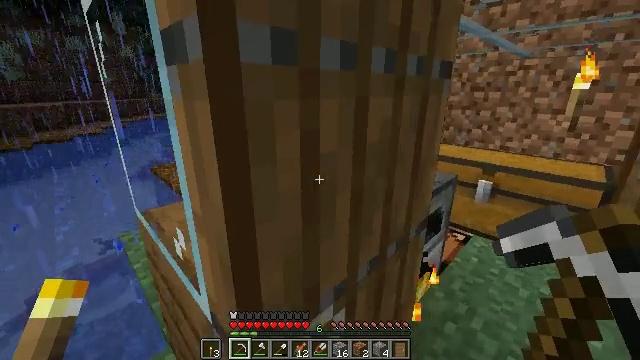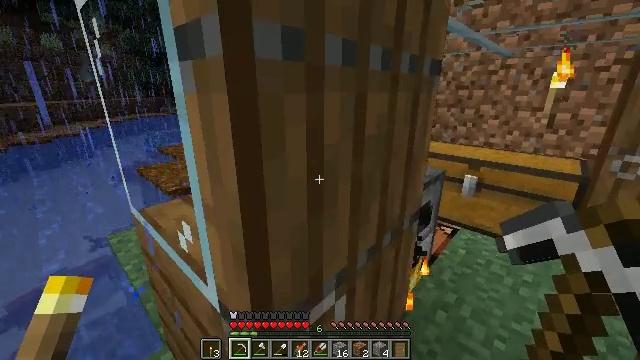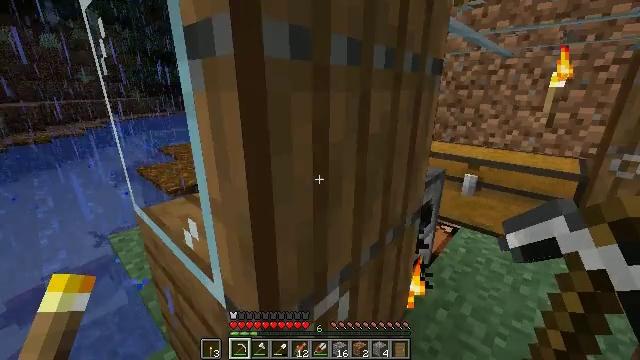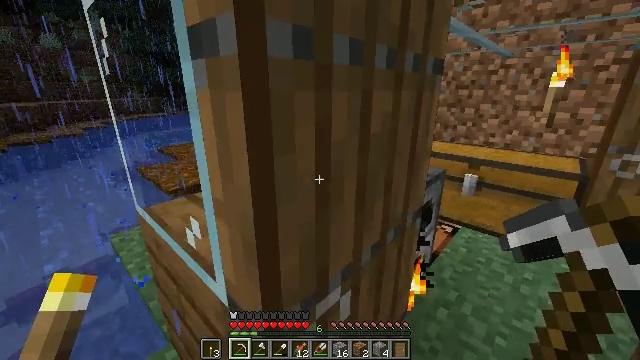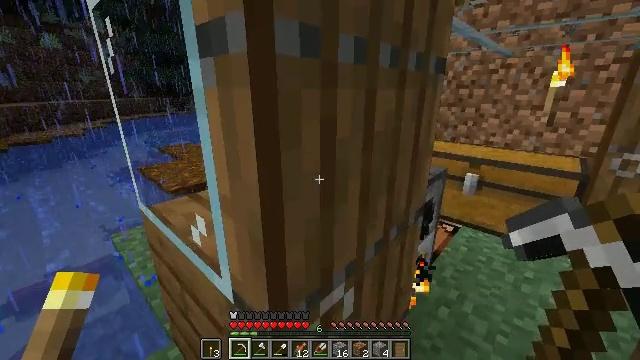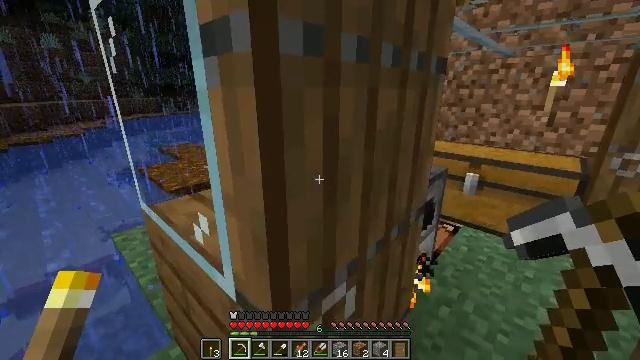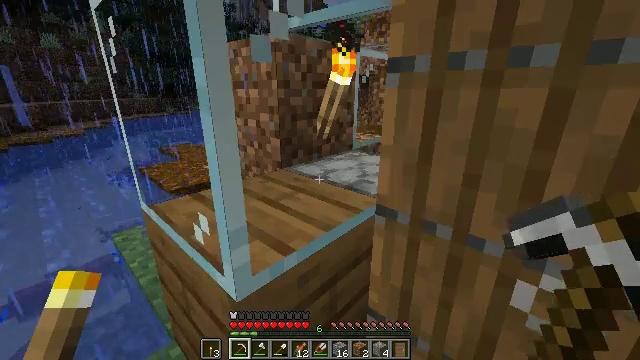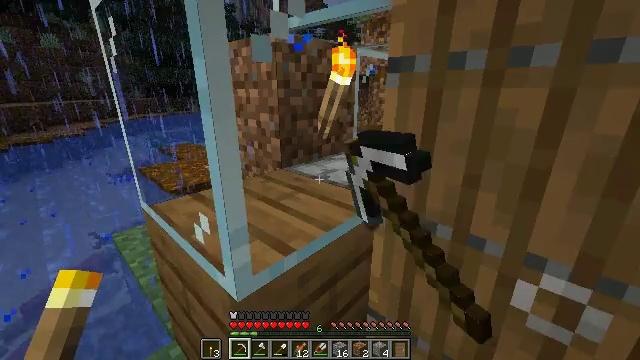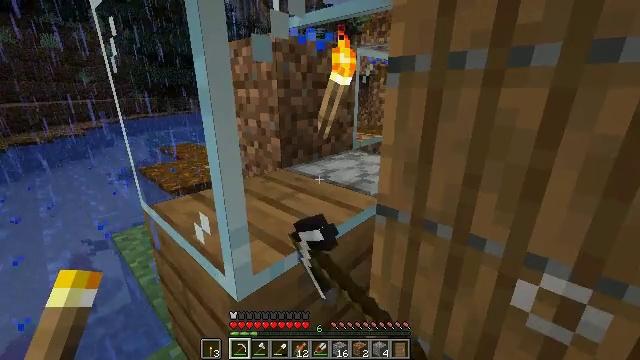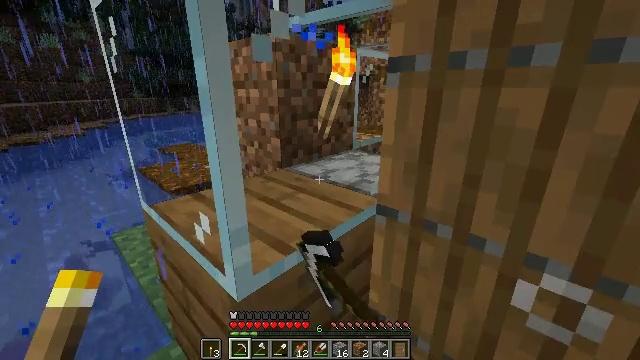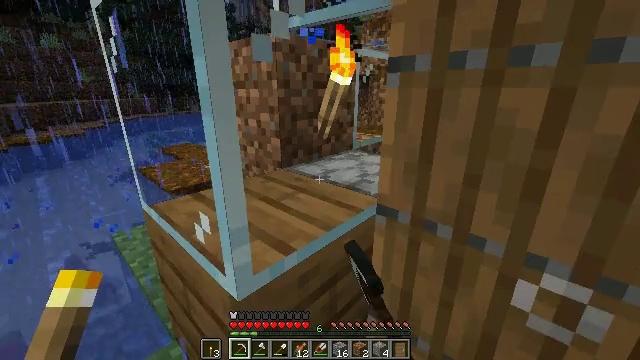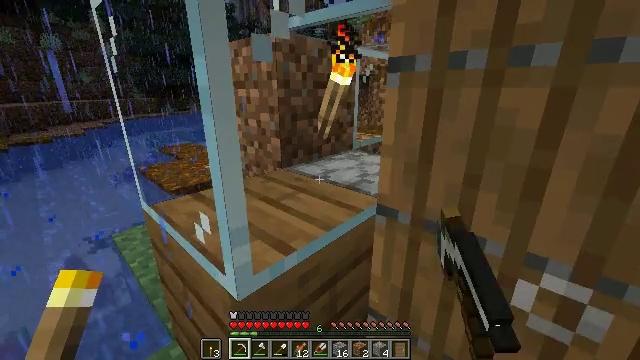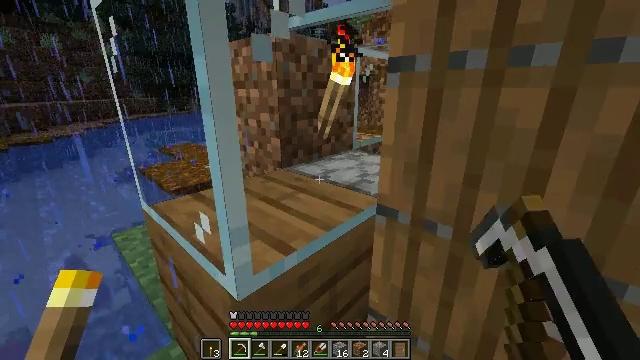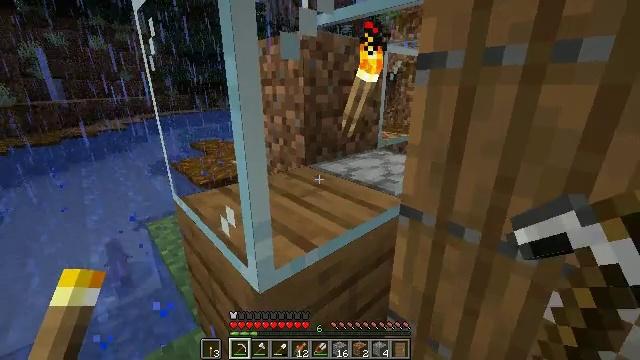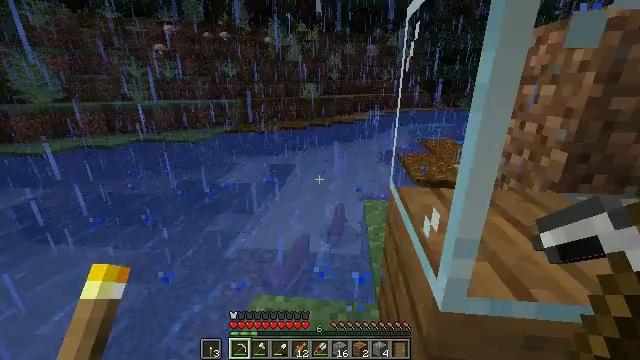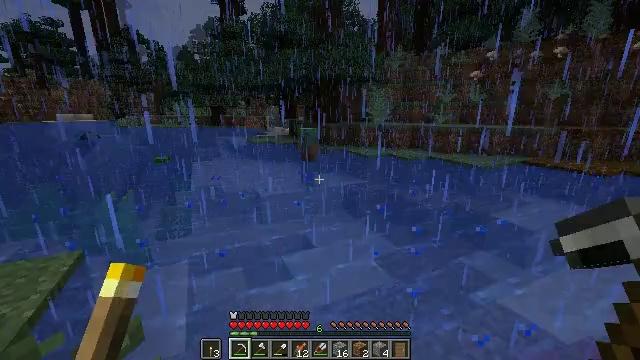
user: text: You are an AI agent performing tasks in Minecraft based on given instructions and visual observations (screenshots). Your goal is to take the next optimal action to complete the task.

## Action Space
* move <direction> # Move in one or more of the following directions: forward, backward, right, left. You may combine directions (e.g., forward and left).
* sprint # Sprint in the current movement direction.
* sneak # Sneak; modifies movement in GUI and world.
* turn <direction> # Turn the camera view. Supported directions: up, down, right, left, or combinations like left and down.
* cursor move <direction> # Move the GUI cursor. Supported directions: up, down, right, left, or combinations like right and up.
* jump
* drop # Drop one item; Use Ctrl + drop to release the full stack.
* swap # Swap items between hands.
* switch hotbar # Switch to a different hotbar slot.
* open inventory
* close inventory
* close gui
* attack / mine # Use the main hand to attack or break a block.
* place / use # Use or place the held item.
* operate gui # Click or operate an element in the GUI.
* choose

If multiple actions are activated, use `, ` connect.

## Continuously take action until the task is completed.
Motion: motion action
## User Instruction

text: Gather sugar cane for crafting.
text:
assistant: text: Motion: turn right
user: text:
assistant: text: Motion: no_op
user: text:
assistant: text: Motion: no_op
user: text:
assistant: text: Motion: no_op
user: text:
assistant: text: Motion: no_op
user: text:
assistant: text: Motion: use / place
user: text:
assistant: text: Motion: use / place
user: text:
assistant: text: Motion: use / place
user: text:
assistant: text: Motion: no_op
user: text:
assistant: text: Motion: no_op
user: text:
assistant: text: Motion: no_op
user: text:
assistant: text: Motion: no_op
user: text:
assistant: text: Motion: turn left
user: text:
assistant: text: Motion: turn left
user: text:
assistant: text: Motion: turn left and up
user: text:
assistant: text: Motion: turn left
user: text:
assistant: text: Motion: no_op
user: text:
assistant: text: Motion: no_op
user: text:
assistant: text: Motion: no_op
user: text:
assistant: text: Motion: no_op
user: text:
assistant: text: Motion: no_op
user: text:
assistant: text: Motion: turn left
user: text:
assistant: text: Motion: move left, turn left and up
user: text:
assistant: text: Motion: move forward and move left, turn left and up
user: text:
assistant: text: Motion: move forward and move left, turn left and up
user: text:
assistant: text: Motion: move forward and move left
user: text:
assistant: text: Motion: move forward
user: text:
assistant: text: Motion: move forward
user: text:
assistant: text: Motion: move forward
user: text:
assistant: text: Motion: move forward